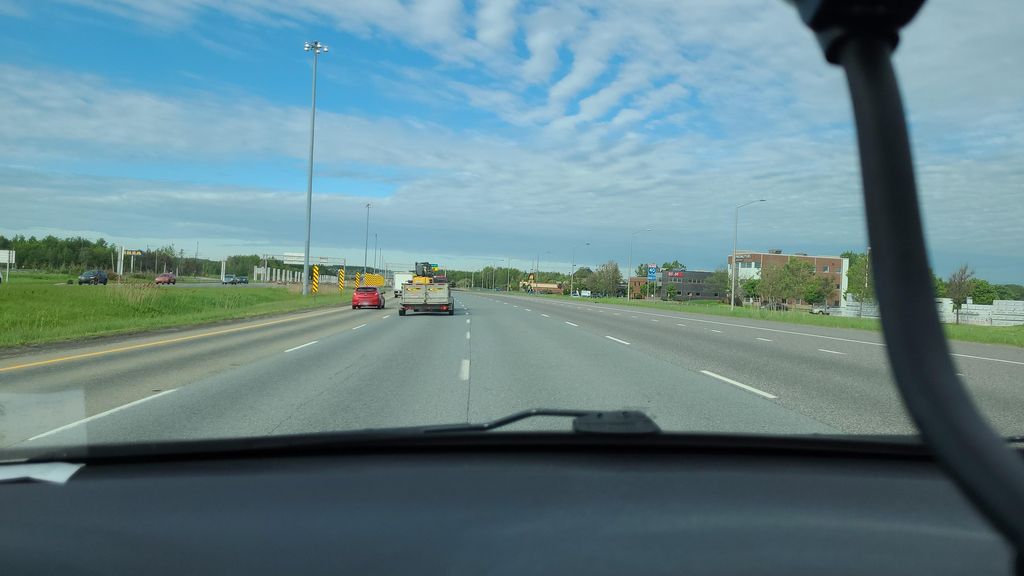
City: quebec_city